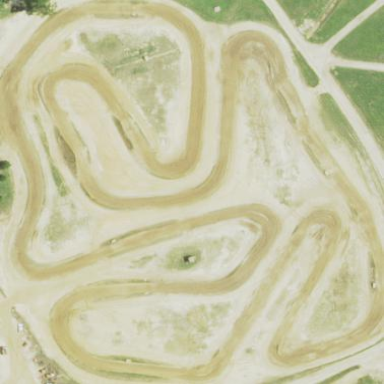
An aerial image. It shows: Motocross raceway for off-road sports.